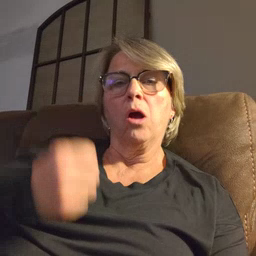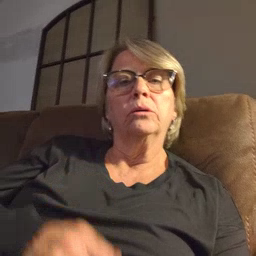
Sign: car